Interaction volume radius: 10 \u00c5
Interaction volume height: 10 \u00c5
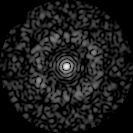
Disorder parameter: 0.8234